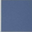
Piece: xx